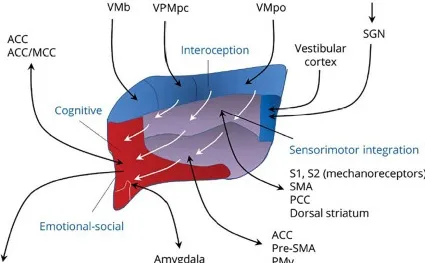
(B) Noncontrast MRI scan revealing a small evolving region of ischemia in the right insula adjacent to lesions in the CTA.
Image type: radiology (ultrasound)